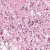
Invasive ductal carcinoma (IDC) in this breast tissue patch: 1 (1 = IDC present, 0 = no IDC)